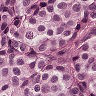
Metastatic tissue present: yes